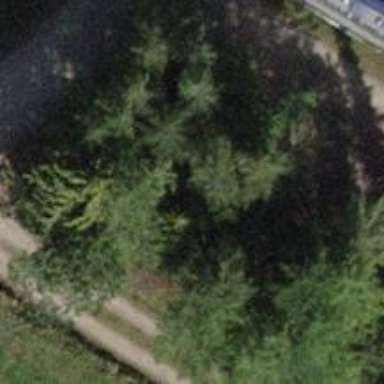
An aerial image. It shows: Urban area featuring tree as natural element.